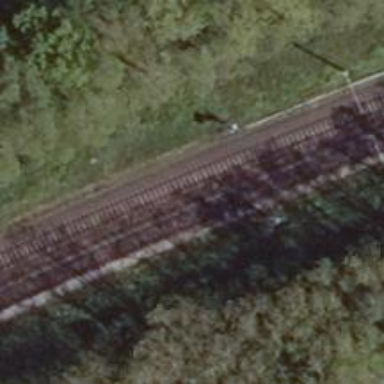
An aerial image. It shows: Railway signal.